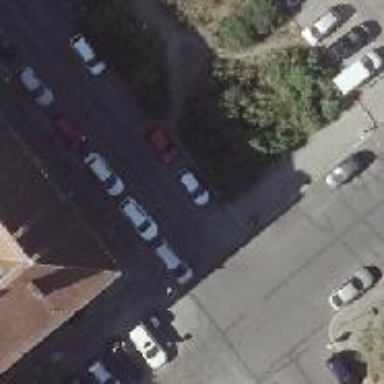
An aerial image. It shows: Residential road with parallel on-street parking lanes on both sides. The road surface is flattened cobblestone.